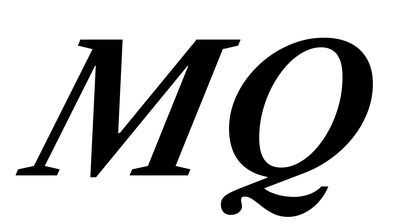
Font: LibreCaslonText-Italic_Bold_Italic